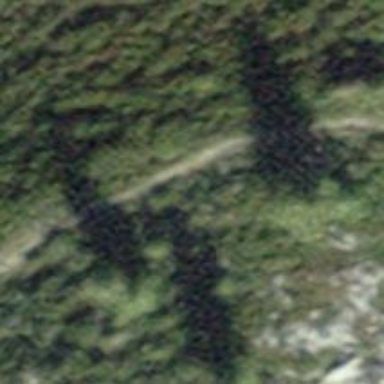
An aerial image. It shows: Ground path with excellent trail visibility.